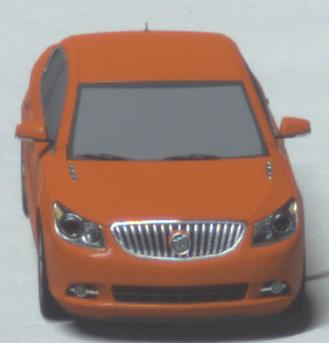
Make: Buick
Model: LaCrosse
Detailed model: Gen. 2
Model produced from: 2009
Model produced until: 2016
Doors: 4
Color: orange
Road condition: dry road
Daytime: not specified
Contrast: high contrast